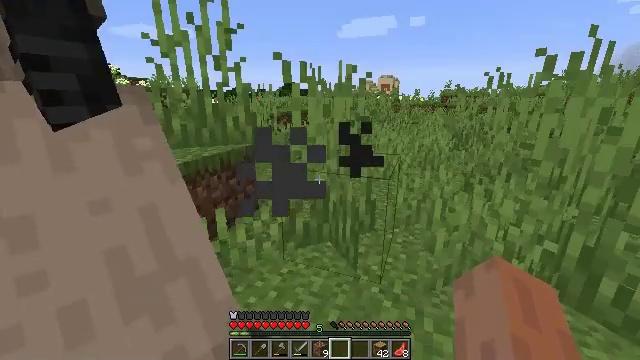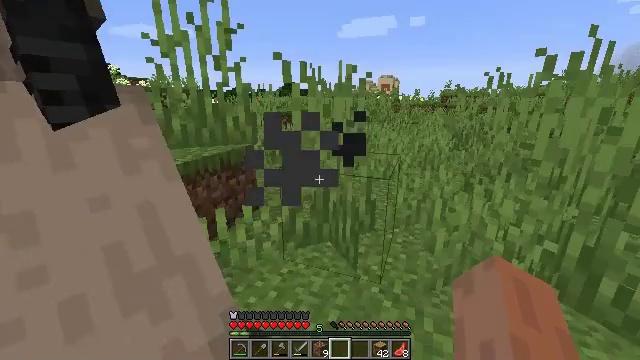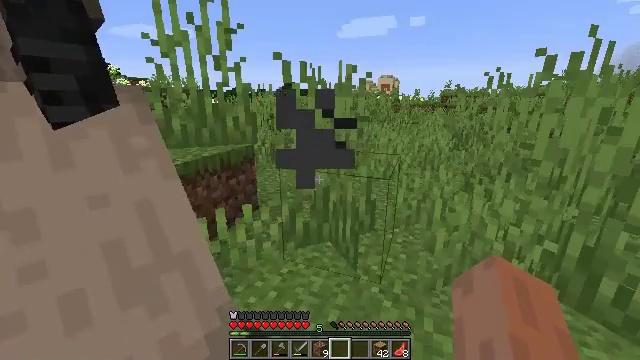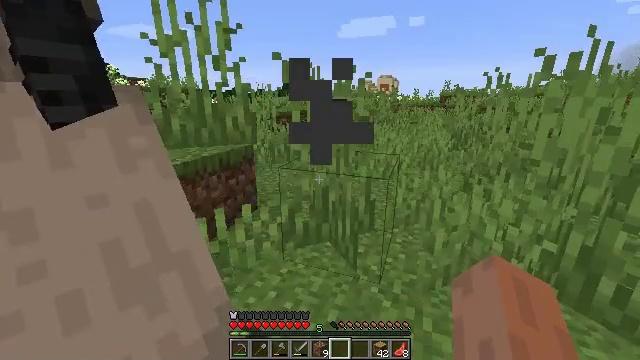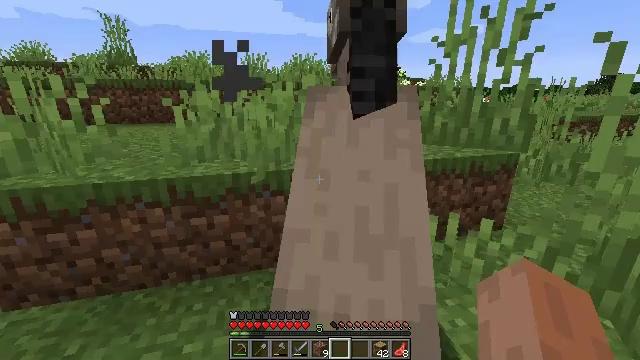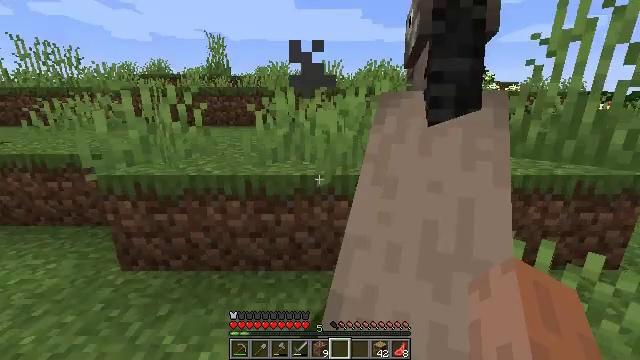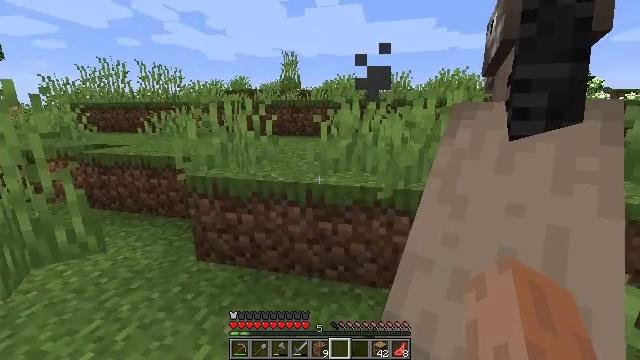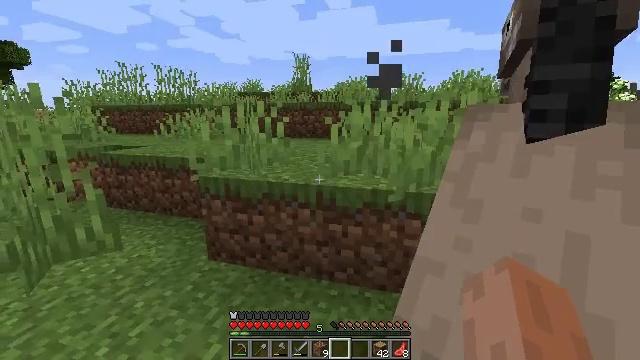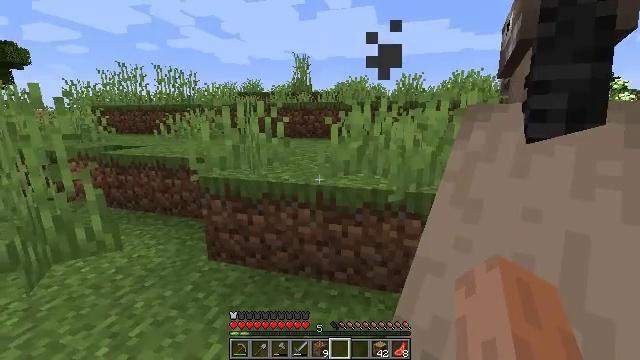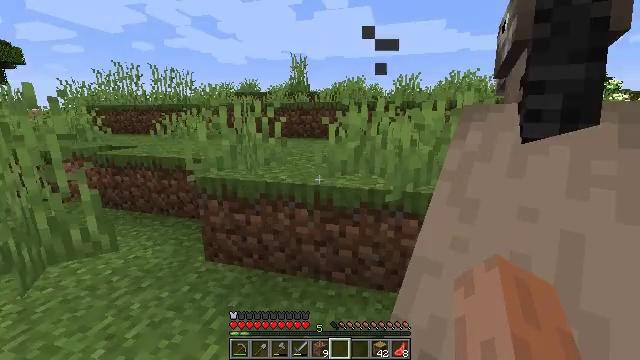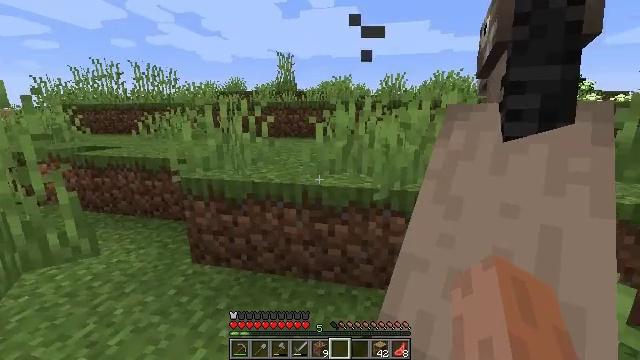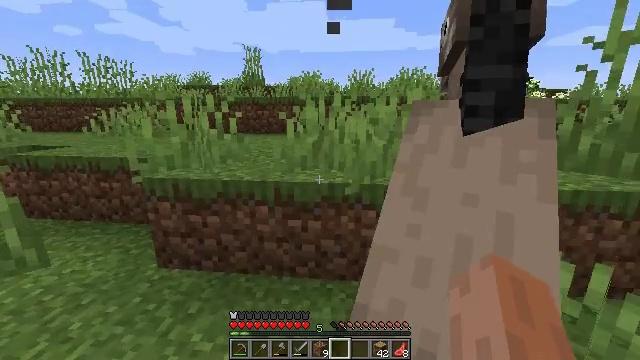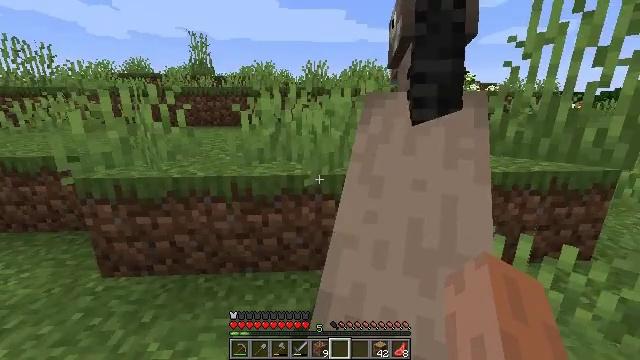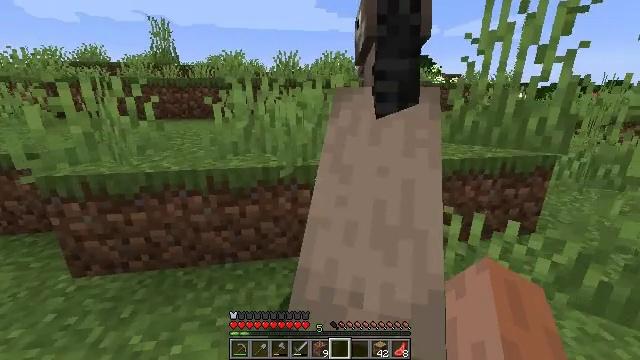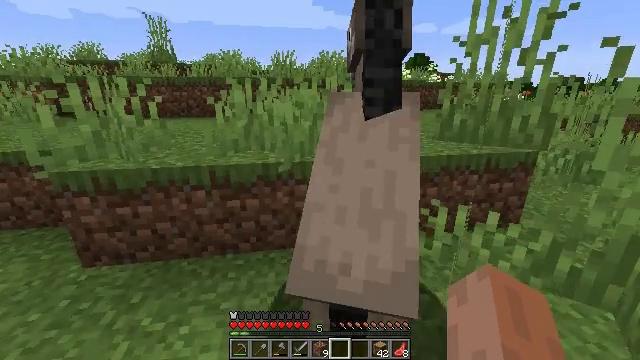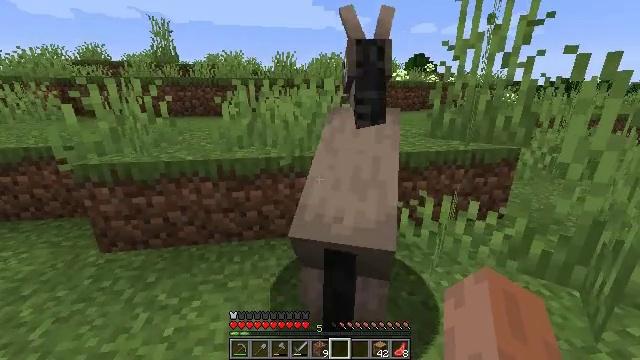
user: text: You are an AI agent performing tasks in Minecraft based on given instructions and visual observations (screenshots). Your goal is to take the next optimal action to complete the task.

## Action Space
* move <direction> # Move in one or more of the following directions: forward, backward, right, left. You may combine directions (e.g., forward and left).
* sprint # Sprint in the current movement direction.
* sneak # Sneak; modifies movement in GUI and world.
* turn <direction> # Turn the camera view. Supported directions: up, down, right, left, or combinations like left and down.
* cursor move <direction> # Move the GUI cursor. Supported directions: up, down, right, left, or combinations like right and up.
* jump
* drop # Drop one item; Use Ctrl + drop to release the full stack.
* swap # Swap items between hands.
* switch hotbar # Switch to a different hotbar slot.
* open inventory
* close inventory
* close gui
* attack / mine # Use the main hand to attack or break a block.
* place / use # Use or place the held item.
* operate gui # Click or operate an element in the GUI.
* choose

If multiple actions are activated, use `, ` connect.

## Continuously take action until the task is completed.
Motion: motion action
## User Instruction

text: Harvest coarse dirt by holding left button.
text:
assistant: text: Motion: no_op
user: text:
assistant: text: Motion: no_op
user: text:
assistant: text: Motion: no_op
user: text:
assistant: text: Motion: turn left
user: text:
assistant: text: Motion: turn left and up
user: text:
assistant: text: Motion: turn left and up
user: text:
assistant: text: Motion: turn left
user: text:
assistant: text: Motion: no_op
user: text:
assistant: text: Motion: no_op
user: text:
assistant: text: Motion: turn right
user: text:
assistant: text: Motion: turn right
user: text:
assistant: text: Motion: move back, turn right and down
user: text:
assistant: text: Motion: move back, turn right and down
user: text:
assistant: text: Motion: move back
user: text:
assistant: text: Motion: move back
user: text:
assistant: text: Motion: use / place
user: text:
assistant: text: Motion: use / place
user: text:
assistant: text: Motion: use / place
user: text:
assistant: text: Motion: use / place
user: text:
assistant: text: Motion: no_op
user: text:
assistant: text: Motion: no_op
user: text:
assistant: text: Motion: turn right
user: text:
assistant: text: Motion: turn right
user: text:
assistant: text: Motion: no_op
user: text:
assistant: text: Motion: no_op
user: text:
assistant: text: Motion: no_op
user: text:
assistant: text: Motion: no_op
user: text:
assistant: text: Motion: no_op
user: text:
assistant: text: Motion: no_op
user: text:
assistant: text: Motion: no_op